Question: I have a sql statement that works properly and yields proper result.
'''
SELECT "StoreId", LISTAGG("ProductCategory"
|| ':'
|| '('
|| ProductIds
|| ')', ', ') WITHIN GROUP (
ORDER BY "ProductCategory") AS ProductsAndCategories
FROM
(SELECT "StoreId",
"ProductCategory",
LISTAGG("ProductId", ',') WITHIN GROUP (
ORDER BY "ProductId") AS ProductIds
FROM SUPERMARKET
GROUP BY "StoreId",
"ProductCategory"
) s
GROUP BY "StoreId";
'''
However, if I use the exact same statement and put it in View, I got a compiler error that does not quite make sense (see below). Someone told me that it works as there is no limitation on using LISTAGG with view, but it clearly errors out on me. I am not sure what is wrong with my statement. Could someone point it out to me?

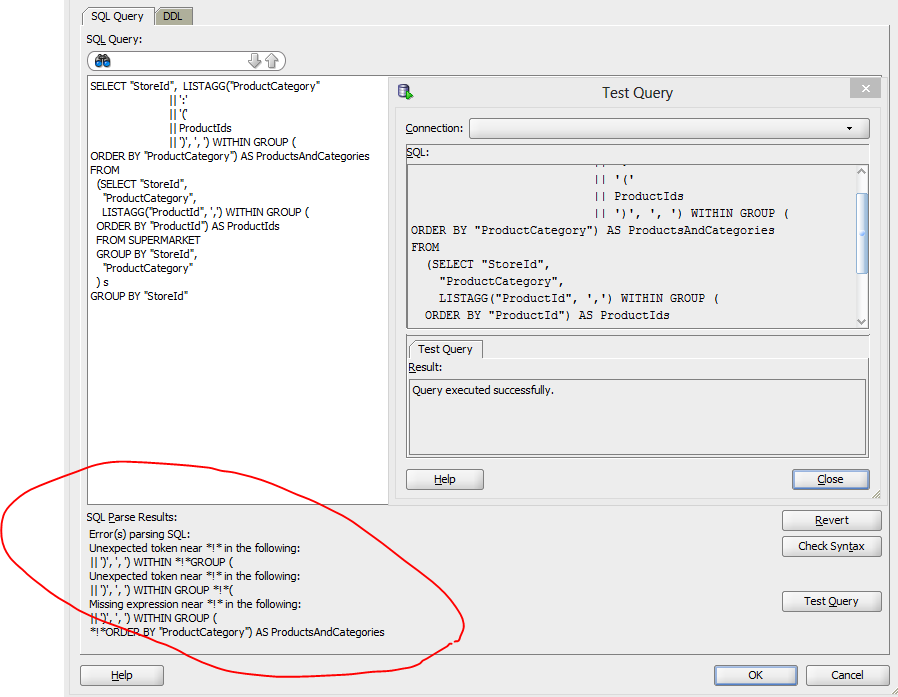
Answer: Your problem appears to be with the GUI.
You can create a view using:
'''
create view v_storeproducts as
SELECT "StoreId",
LISTAGG("ProductCategory"
|| ':'
|| '('
|| ProductIds
|| '
)', ', ') WITHIN GROUP (ORDER BY "ProductCategory") AS ProductsAndCategories
FROM (SELECT "StoreId",
"ProductCategory",
LISTAGG("ProductId", ',') WITHIN GROUP (ORDER BY "ProductId") AS ProductIds
FROM SUPERMARKET
GROUP BY "StoreId",
"ProductCategory"
) s
GROUP BY "StoreId";
'''